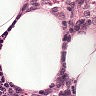
Metastatic tissue present: no